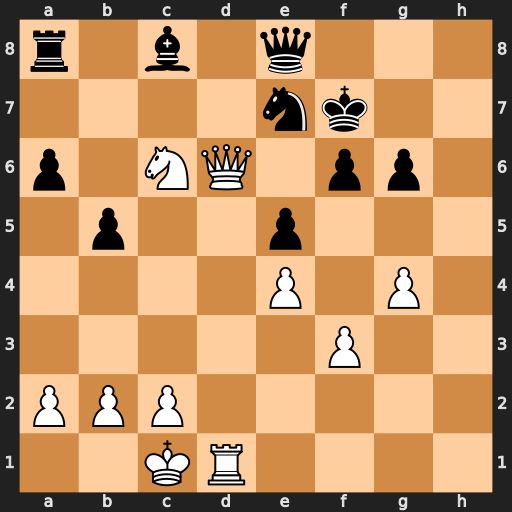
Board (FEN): r1b1q3/4nk2/p1NQ1pp1/1p2p3/4P1P1/5P2/PPP5/2KR4
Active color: w
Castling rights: -
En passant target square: -
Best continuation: Nxe7 Qxe7 Qd5+ Kg7 Qxa8